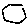
Label: hexagon